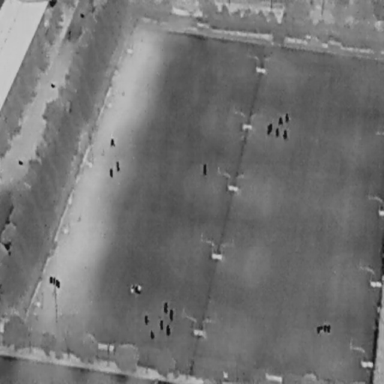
There are 16 People in the infrared image.